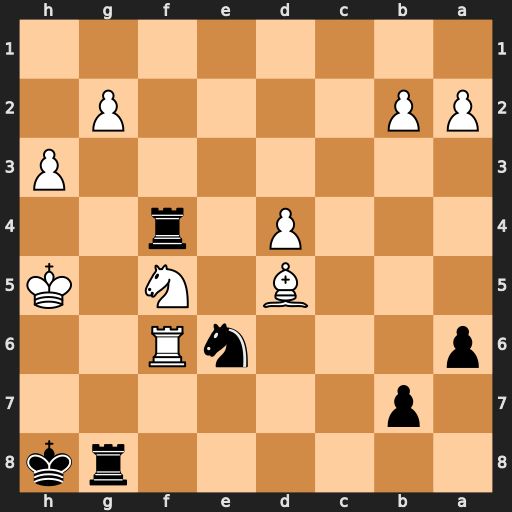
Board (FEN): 6rk/1p6/p3nR2/3B1N1K/3P1r2/7P/PP4P1/8
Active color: b
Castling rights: -
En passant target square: -
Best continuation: Rg5+ Kh6 Rfxf5 Rxf5 Rxf5